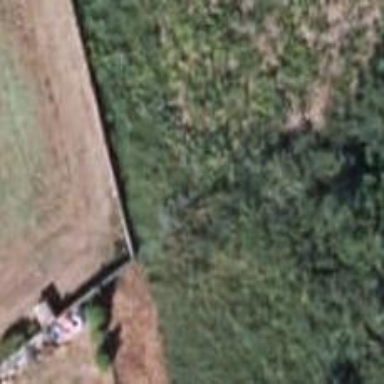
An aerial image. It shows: Wall barrier.